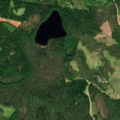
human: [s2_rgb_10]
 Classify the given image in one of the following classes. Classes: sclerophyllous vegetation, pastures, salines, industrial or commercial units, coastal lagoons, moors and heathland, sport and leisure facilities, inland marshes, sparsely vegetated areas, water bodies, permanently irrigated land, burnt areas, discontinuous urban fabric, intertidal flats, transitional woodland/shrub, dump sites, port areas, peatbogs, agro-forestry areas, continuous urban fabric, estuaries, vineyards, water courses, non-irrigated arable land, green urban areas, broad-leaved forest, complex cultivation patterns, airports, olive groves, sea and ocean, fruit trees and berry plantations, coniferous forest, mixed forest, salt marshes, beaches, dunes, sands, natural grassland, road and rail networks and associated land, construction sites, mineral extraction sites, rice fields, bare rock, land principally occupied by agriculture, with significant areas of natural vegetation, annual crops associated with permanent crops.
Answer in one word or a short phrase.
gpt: coniferous forest, transitional woodland/shrub